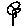
Label: flower